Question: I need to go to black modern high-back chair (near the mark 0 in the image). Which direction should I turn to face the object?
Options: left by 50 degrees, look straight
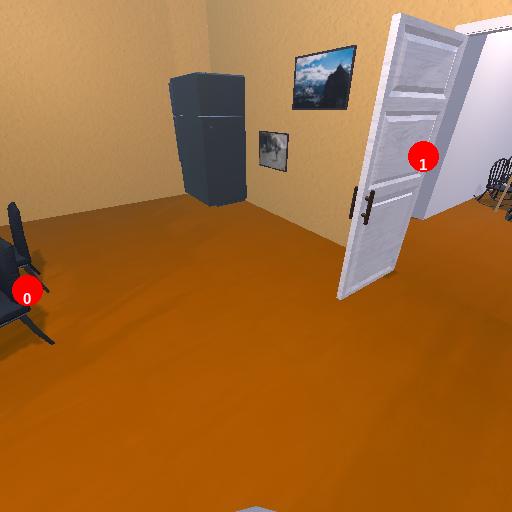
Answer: left by 50 degrees